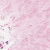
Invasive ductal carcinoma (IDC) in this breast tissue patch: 0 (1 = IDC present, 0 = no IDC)